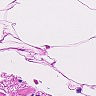
Metastatic tissue present: no